Question: everyone I am trying to implement patter matching with FFT but I am not sure what the result should be (I think I am missing something even though a read a lot of stuff about the problem and tried a lot of different implementations this one is the best so far). Here is my FFT correlation function.
'''
void fft2d(fftw_complex**& a, int rows, int cols, bool forward = true)
{
fftw_plan p;
for (int i = 0; i < rows; ++i)
{
p = fftw_plan_dft_1d(cols, a[i], a[i], forward ? FFTW_FORWARD : FFTW_BACKWARD, FFTW_ESTIMATE);
fftw_execute(p);
}
fftw_complex* t = (fftw_complex*)fftw_malloc(rows * sizeof(fftw_complex));
for (int j = 0; j < cols; ++j)
{
for (int i = 0; i < rows; ++i)
{
t[i][0] = a[i][j][0];
t[i][1] = a[i][j][1];
}
p = fftw_plan_dft_1d(rows, t, t, forward ? FFTW_FORWARD : FFTW_BACKWARD, FFTW_ESTIMATE);
fftw_execute(p);
for (int i = 0; i < rows; ++i)
{
a[i][j][0] = t[i][0];
a[i][j][1] = t[i][1];
}
}
fftw_free(t);
}
int findCorrelation(int argc, char* argv[])
{
BMP bigImage;
BMP keyImage;
BMP result;
RGBApixel blackPixel = { 0, 0, 0, 1 };
const bool swapQuadrants = (argc == 4);
if (argc < 3 || argc > 4) {
cout << "correlation img1.bmp img2.bmp" << endl;
return 1;
}
if (!keyImage.ReadFromFile(argv[1])) {
return 1;
}
if (!bigImage.ReadFromFile(argv[2])) {
return 1;
}
//Preparations
const int maxWidth = std::max(bigImage.TellWidth(), keyImage.TellWidth());
const int maxHeight = std::max(bigImage.TellHeight(), keyImage.TellHeight());
const int rowsCount = maxHeight;
const int colsCount = maxWidth;
BMP bigTemp = bigImage;
BMP keyTemp = keyImage;
keyImage.SetSize(maxWidth, maxHeight);
bigImage.SetSize(maxWidth, maxHeight);
for (int i = 0; i < rowsCount; ++i)
for (int j = 0; j < colsCount; ++j) {
RGBApixel p1;
if (i < bigTemp.TellHeight() && j < bigTemp.TellWidth()) {
p1 = bigTemp.GetPixel(j, i);
} else {
p1 = blackPixel;
}
bigImage.SetPixel(j, i, p1);
RGBApixel p2;
if (i < keyTemp.TellHeight() && j < keyTemp.TellWidth()) {
p2 = keyTemp.GetPixel(j, i);
} else {
p2 = blackPixel;
}
keyImage.SetPixel(j, i, p2);
}
//Here is where the transforms begin
fftw_complex **a = (fftw_complex**)fftw_malloc(rowsCount * sizeof(fftw_complex*));
fftw_complex **b = (fftw_complex**)fftw_malloc(rowsCount * sizeof(fftw_complex*));
fftw_complex **c = (fftw_complex**)fftw_malloc(rowsCount * sizeof(fftw_complex*));
for (int i = 0; i < rowsCount; ++i) {
a[i] = (fftw_complex*)fftw_malloc(colsCount * sizeof(fftw_complex));
b[i] = (fftw_complex*)fftw_malloc(colsCount * sizeof(fftw_complex));
c[i] = (fftw_complex*)fftw_malloc(colsCount * sizeof(fftw_complex));
for (int j = 0; j < colsCount; ++j) {
RGBApixel p1;
p1 = bigImage.GetPixel(j, i);
a[i][j][0] = (0.299*p1.Red + 0.587*p1.Green + 0.114*p1.Blue);
a[i][j][1] = 0.0;
RGBApixel p2;
p2 = keyImage.GetPixel(j, i);
b[i][j][0] = (0.299*p2.Red + 0.587*p2.Green + 0.114*p2.Blue);
b[i][j][1] = 0.0;
}
}
fft2d(a, rowsCount, colsCount);
fft2d(b, rowsCount, colsCount);
result.SetSize(maxWidth, maxHeight);
for (int i = 0; i < rowsCount; ++i)
for (int j = 0; j < colsCount; ++j) {
fftw_complex& y = a[i][j];
fftw_complex& x = b[i][j];
double u = x[0], v = x[1];
double m = y[0], n = y[1];
c[i][j][0] = u*m + n*v;
c[i][j][1] = v*m - u*n;
int fx = j;
if (fx>(colsCount / 2)) fx -= colsCount;
int fy = i;
if (fy>(rowsCount / 2)) fy -= rowsCount;
float r2 = (fx*fx + fy*fy);
const double cuttoffCoef = (maxWidth * maxHeight) / 37992.;
if (r2<128 * 128 * cuttoffCoef)
c[i][j][0] = c[i][j][1] = 0;
}
fft2d(c, rowsCount, colsCount, false);
const int halfCols = colsCount / 2;
const int halfRows = rowsCount / 2;
if (swapQuadrants) {
for (int i = 0; i < halfRows; ++i)
for (int j = 0; j < halfCols; ++j) {
std::swap(c[i][j][0], c[i + halfRows][j + halfCols][0]);
std::swap(c[i][j][1], c[i + halfRows][j + halfCols][1]);
}
for (int i = halfRows; i < rowsCount; ++i)
for (int j = 0; j < halfCols; ++j) {
std::swap(c[i][j][0], c[i - halfRows][j + halfCols][0]);
std::swap(c[i][j][1], c[i - halfRows][j + halfCols][1]);
}
}
for (int i = 0; i < rowsCount; ++i)
for (int j = 0; j < colsCount; ++j) {
const double& g = c[i][j][0];
RGBApixel pixel;
pixel.Alpha = 0;
int gInt = 255 - static_cast<int>(std::floor(g + 0.5));
pixel.Red = gInt;
pixel.Green = gInt;
pixel.Blue = gInt;
result.SetPixel(j, i, pixel);
}
BMP res;
res.SetSize(maxWidth, maxHeight);
result.WriteToFile("result.bmp");
return 0;
}
'''
Sample output
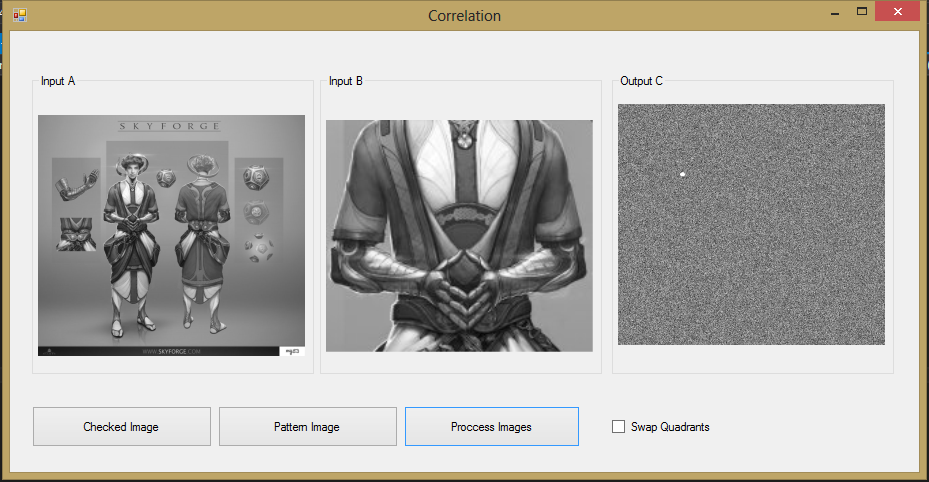
Answer: This question would probably be more appropriately posted on another site like <URL>
That said:
There's two similar operations you can perform with FFT: convolution and correlation. Convolution is used for determining how two signals interact with each-other, whereas correlation can be used to express how similar two signals are to each-other. Make sure you're doing the right operation as they're both commonly implemented throught a DFT.
For this type of application of DFTs you usually wouldn't extract any useful information in the fourier spectrum unless you were looking for frequencies common to both data sources or whatever (eg, if you were comparing two bridges to see if their supports are spaced similarly).
Your 3rd image looks a lot like the power domain; normally I see the correlation output entirely grey except where overlap occurred. Your code definitely appears to be computing the inverse DFT, so unless I'm missing something the only other explanation I've come up with for the fuzzy look could be some of the "fudge factor" code in there like:
'''
if (r2<128 * 128 * cuttoffCoef)
c[i][j][0] = c[i][j][1] = 0;
'''
As for what you should expect: wherever there are common elements between the two images you'll see a peak. The larger the peak, the more similar the two images are near that region.
Some comments and/or recommended changes:
1) Convolution & correlation are not scale invariant operations. In other words, the size of your pattern image can make a significant difference in your output.
2) Normalize your images before correlation.
When you get the image data ready for the forward DFT pass:
'''
a[i][j][0] = (0.299*p1.Red + 0.587*p1.Green + 0.114*p1.Blue);
a[i][j][1] = 0.0;
/* ... */
'''
How you grayscale the image is your business (though I would've picked something like 'sqrt( r*r + b*b + g*g )'). However, I don't see you doing anything to normalize the image.
The word "normalize" can take on a few different meanings in this context. Two common types:
- -
3) Run your pattern image through an edge enhancement filter. I've personally made use of <URL> of the "dsp guide" book that's freely available online. The whole book is worth your time, but if you're low on time then at a minimum chapter 24 will help a lot.
4) Re-scale the output image between [0, 255]; if you want to implement thresholds, do it after this step because the thresholding step is lossy.
My memory on this one is hazy, but as I recall (edited for clarity):
- - - - 'y' = y(1 - y)''f(x) = 1 / (1 + exp(-c*x) )''c'
I said [0, 255] above. I suggest you rescale to [128, 255] or some other lower bound that is gray rather than black.